Question: I have a region I'd like to hatch which borders on an existing plot line (of the same colour) that is dashed.
However, when I use 'fill_between' the region to be hatched has a border drawn around it also. This border seems share properties with the lines that create the hatching so I cannot set edgecolour to "none" or set linestyle as "--" as the hatching is similarly affected.
'''
import matplotlib.pyploy as plt
plt.plot([0,1],[0,1],ls="--",c="b")
plt.fill_between([0,1],[0,1],color="none",hatch="X",edgecolor="b")
plt.show()
'''

In this example I'd want the diagonal line from 0,0 to 1,1 to be dashed.
Many thanks in advance.
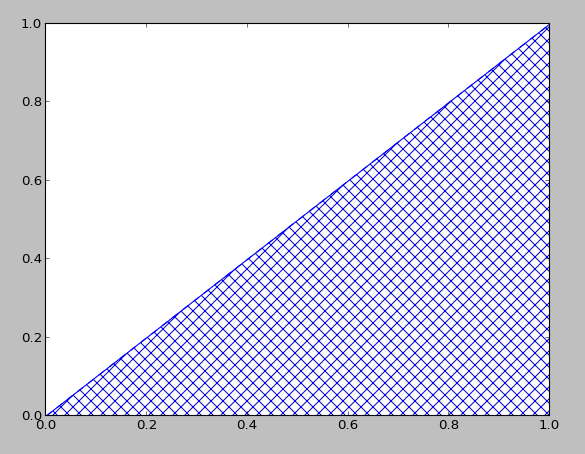
Answer: As commented by @CatherineHolloway you need to use 'facecolor' instead of 'color' now:
'''
import matplotlib.pyplot as plt
plt.plot([0,1],[0,1],ls="--",c="b")
plt.fill_between([0,1],[0,1], facecolor="none", hatch="X", edgecolor="b", linewidth=0.0)
plt.show()
'''
---
This seems to do the trick!
'''
import matplotlib.pyplot as plt
plt.plot([0,1],[0,1],ls="--",c="b")
plt.fill_between([0,1],[0,1], color="none", hatch="X", edgecolor="b", linewidth=0.0)
plt.show()
'''